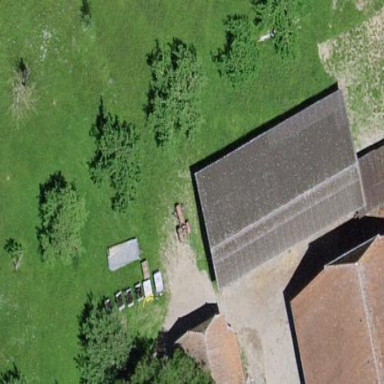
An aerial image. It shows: Rural barn.